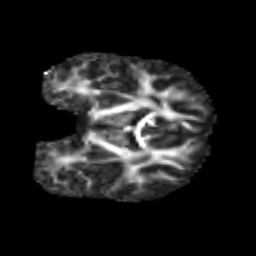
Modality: FA
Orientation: coronal
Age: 7
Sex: male
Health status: healthy